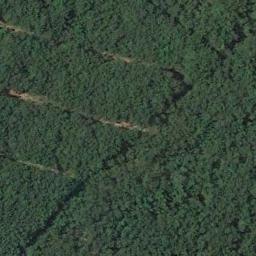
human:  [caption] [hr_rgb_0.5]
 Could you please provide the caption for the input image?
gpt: The forest has a lot of dense dark green trees and some roads go through the forest .

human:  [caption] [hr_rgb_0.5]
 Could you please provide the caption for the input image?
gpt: There are three paths in this forest .

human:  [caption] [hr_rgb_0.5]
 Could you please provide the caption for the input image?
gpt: The forest is full of green trees .

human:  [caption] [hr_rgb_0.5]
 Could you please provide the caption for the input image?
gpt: Three parallel dirt roads run through the dense forest .

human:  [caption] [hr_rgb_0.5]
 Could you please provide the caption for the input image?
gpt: A green forest with some narrow paths .